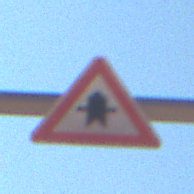
Verkehrszeichen: Vorfahrt
Umgebung: Outdoor, Nature
Tageszeit: MorningAfternoon
Wetter: Clear
Licht: Natural
Jahreszeit: Summer
Kontrast: HighContrast